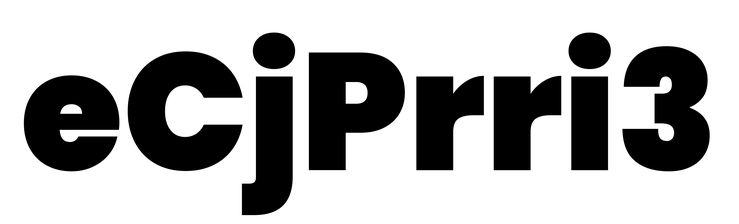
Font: Poppins-Black